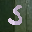
Label: 5